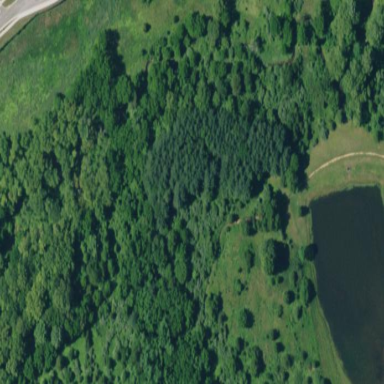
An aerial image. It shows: Evergreen woodland with needle-leaved trees.